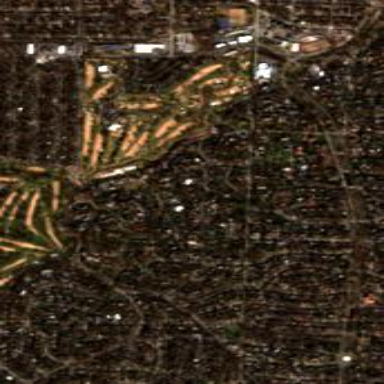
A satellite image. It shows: Golf course.